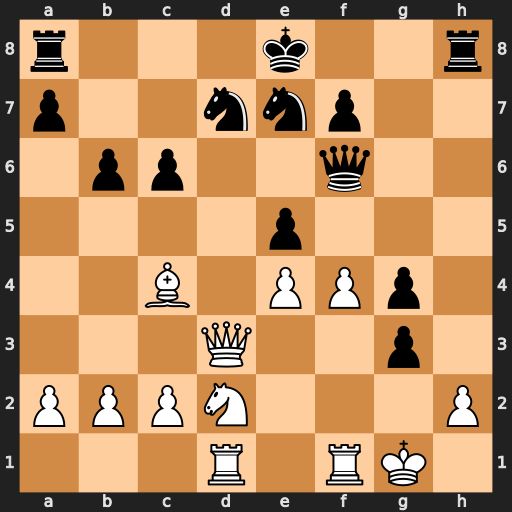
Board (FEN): r3k2r/p2nnp2/1pp2q2/4p3/2B1PPp1/3Q2p1/PPPN3P/3R1RK1
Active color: w
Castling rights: kq
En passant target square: -
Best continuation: fxe5 gxh2+ Kh1